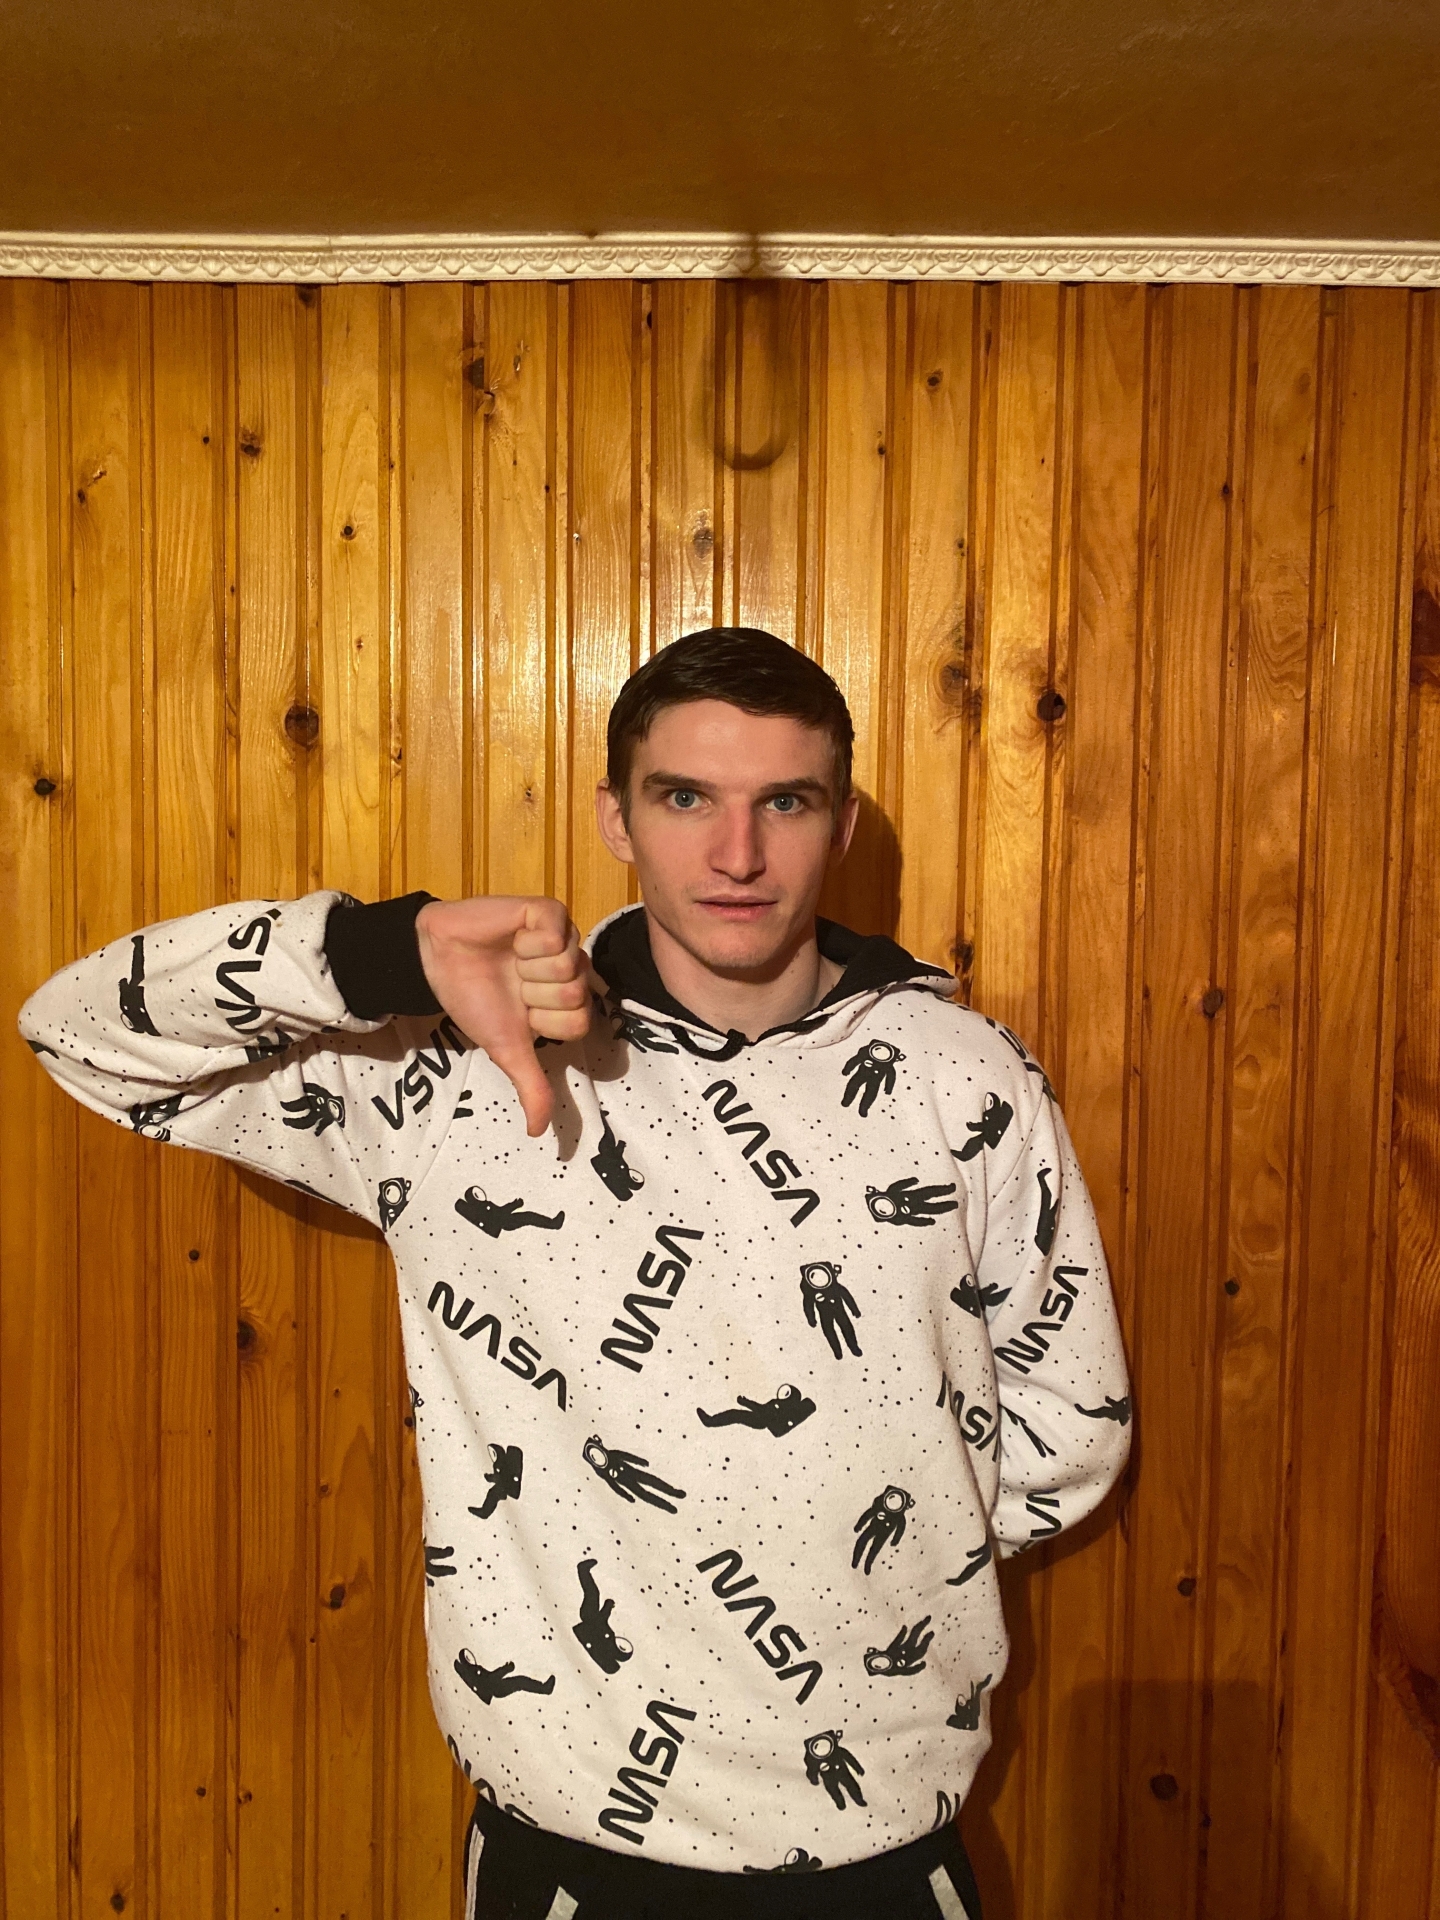
Label: clear